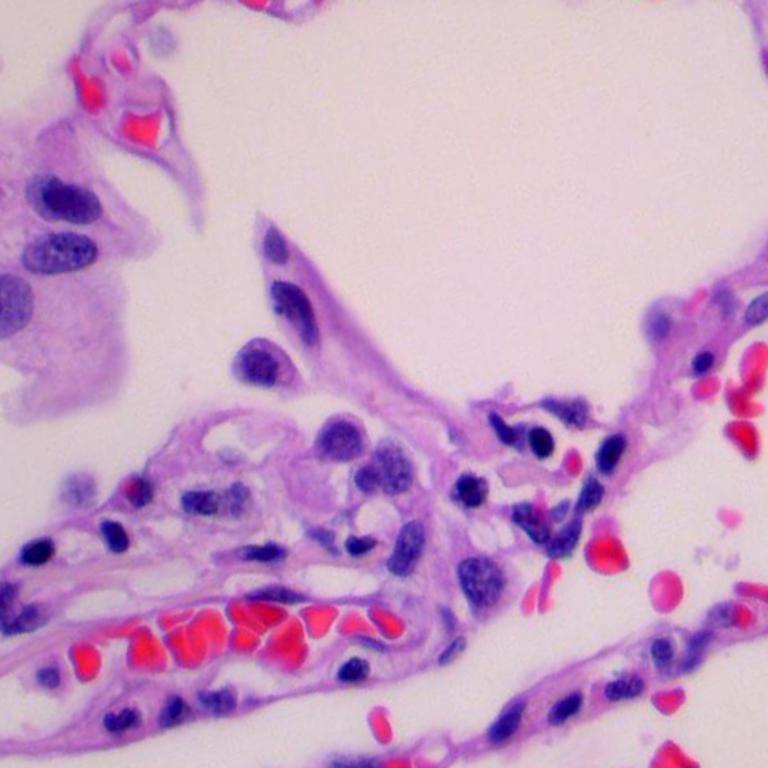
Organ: lung
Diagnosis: benign